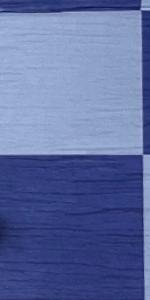
Label: Empty